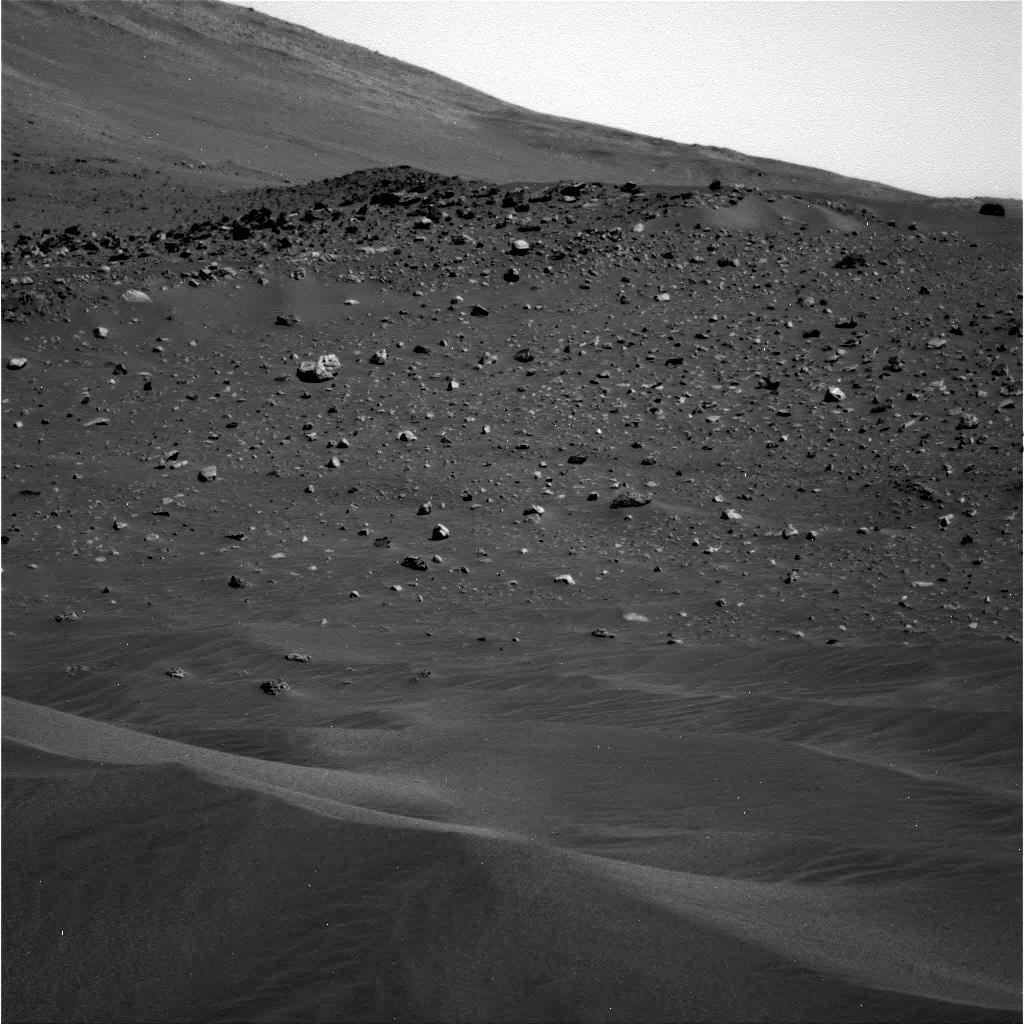
Terrain classes present: Gravel / Sand / Soil, Rock, Shadow, Sky / Distant Mountains